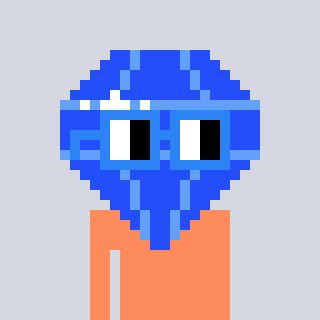
a pixel art character with square blue glasses, a blue diamond-shaped head and a peachy-colored body on a cool background